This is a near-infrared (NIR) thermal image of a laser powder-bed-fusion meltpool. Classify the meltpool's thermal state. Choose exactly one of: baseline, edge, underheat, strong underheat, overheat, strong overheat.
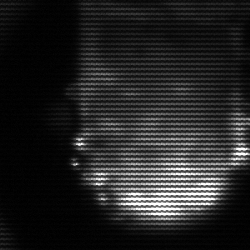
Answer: baseline